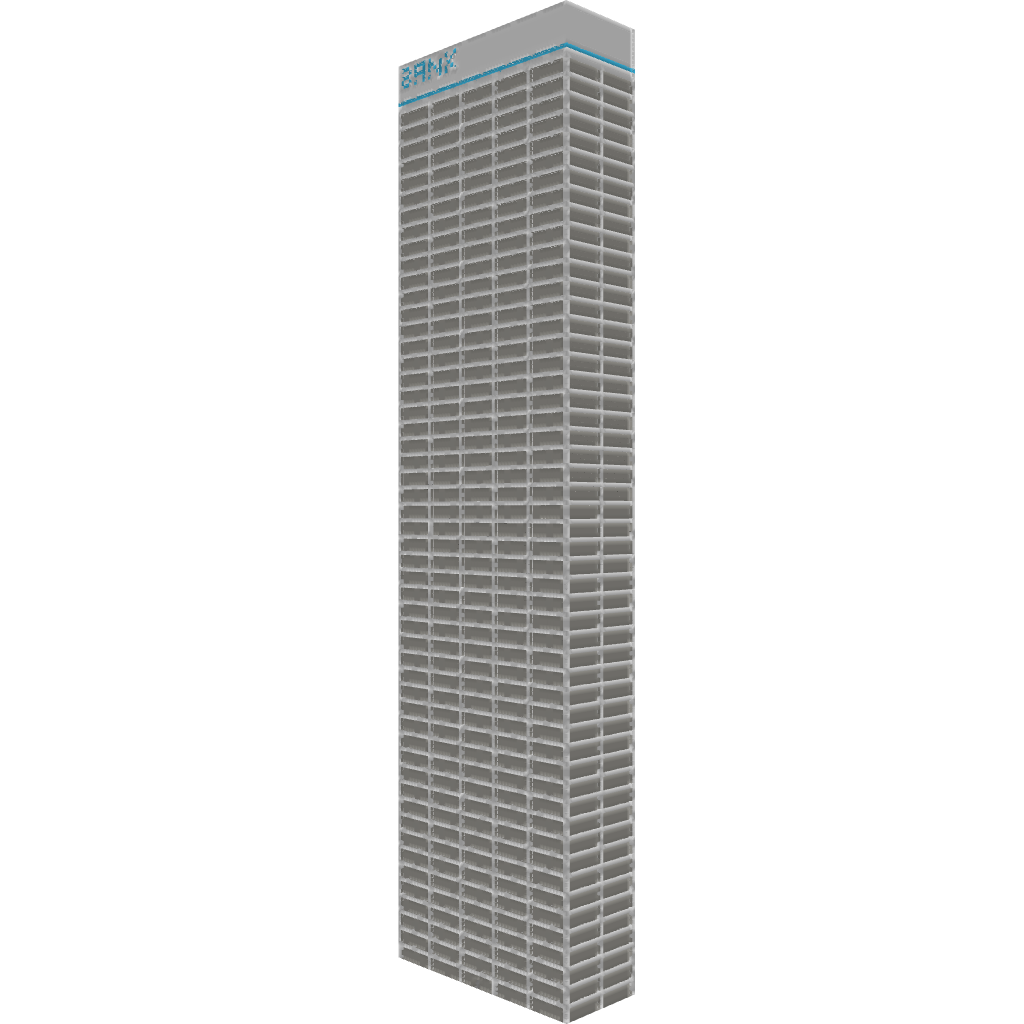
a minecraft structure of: Bank office